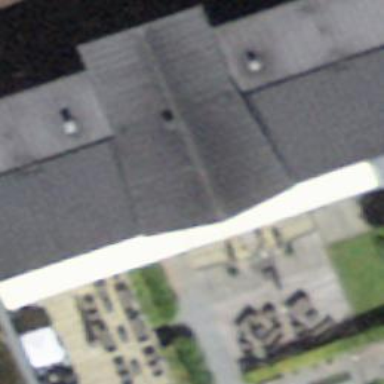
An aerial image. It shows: Restaurant.